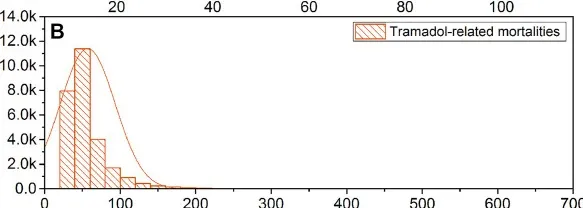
Tramadol-related mortalities.
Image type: pathology (immunostaining)